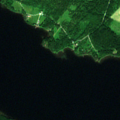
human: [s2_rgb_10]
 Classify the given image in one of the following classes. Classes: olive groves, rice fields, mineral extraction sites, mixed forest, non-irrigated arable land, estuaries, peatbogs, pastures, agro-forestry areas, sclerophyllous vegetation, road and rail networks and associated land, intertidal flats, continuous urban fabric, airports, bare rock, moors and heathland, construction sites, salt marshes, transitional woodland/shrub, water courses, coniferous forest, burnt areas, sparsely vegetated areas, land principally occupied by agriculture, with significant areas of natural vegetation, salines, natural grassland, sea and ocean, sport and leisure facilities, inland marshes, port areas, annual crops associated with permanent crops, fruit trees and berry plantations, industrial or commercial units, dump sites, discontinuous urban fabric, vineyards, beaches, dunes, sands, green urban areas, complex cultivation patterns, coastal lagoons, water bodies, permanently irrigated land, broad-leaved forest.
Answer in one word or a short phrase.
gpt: mixed forest, water bodies